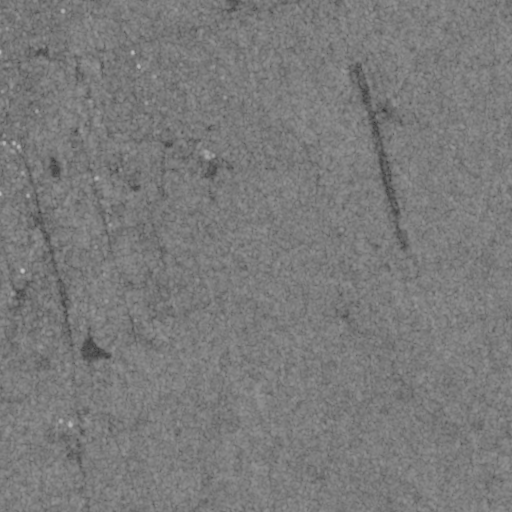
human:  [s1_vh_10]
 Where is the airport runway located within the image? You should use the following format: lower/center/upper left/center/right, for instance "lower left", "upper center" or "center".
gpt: The airport runway is located in the upper right of the image.
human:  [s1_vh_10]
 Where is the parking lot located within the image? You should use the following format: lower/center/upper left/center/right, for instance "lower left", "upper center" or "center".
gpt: The parking lot is located in the upper left of the image.
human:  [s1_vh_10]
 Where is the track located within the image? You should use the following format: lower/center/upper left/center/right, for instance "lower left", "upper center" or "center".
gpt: The track is located in the upper center of the image.
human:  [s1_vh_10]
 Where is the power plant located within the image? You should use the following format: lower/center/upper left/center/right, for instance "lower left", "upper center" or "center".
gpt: There is no power plant in the image.

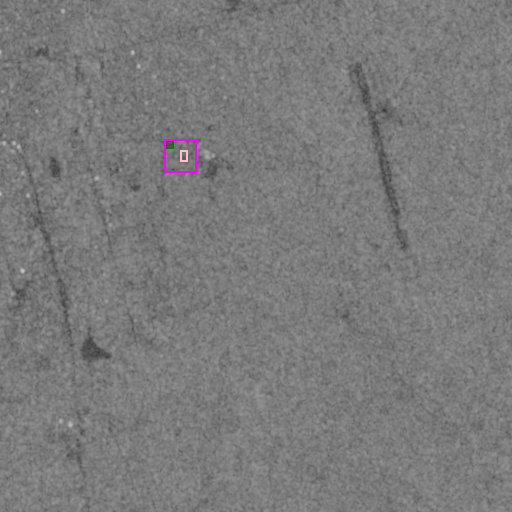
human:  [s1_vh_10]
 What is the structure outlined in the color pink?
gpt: The structure outlined in pink is a park.
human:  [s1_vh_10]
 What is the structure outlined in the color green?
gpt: The structure outlined in green is a parking lot.
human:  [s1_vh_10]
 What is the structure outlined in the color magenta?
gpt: The structure outlined in magenta is a stadium.
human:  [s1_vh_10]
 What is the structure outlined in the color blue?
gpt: There is no blue outline.